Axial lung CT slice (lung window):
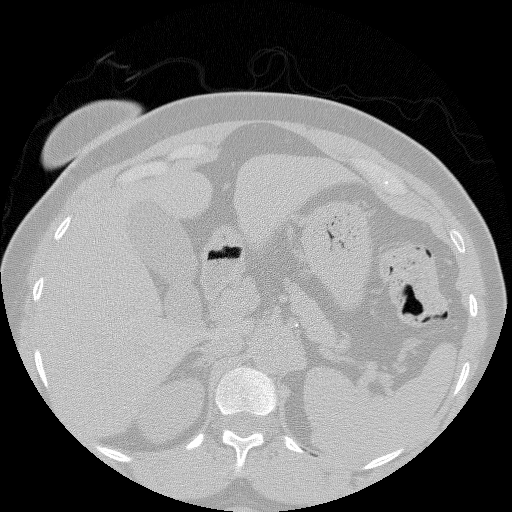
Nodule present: no